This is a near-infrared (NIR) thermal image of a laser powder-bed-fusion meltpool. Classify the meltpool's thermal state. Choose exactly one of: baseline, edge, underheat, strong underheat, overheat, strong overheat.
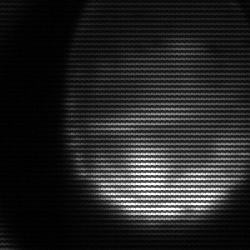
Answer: edge